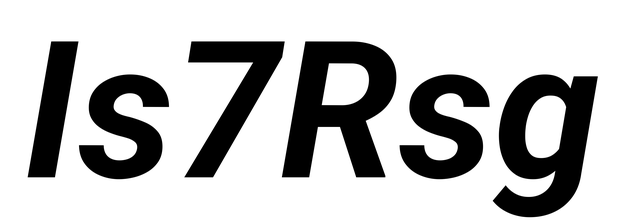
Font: Roboto-Italic_Bold_Italic